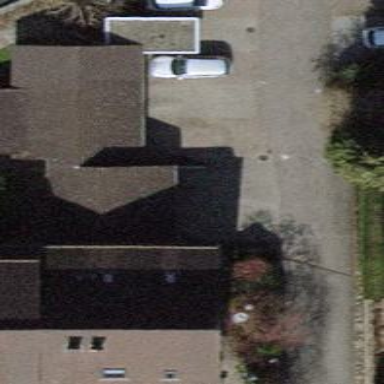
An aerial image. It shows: Garage.